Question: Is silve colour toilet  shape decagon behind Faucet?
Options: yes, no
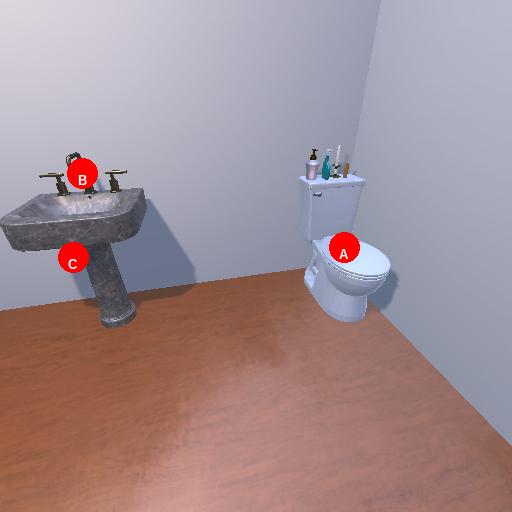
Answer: yes